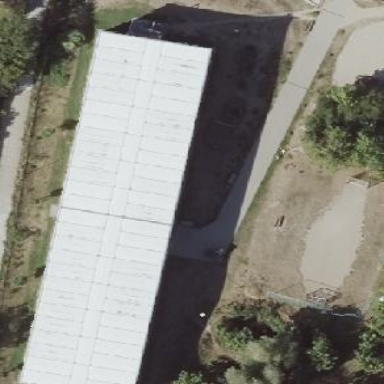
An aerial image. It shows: Dormitory building with flat roof.